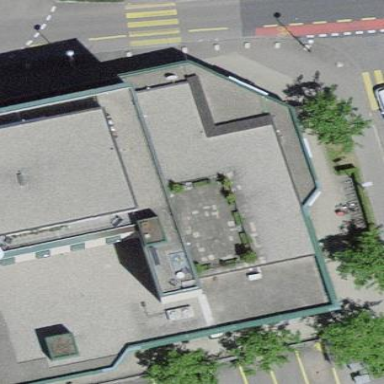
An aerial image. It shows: Flat-roofed building.